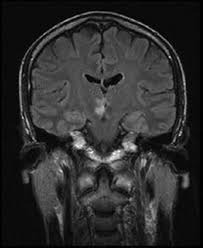
Label: notumor